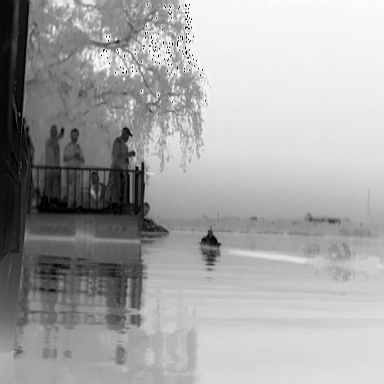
There is a canoe in the infrared image.